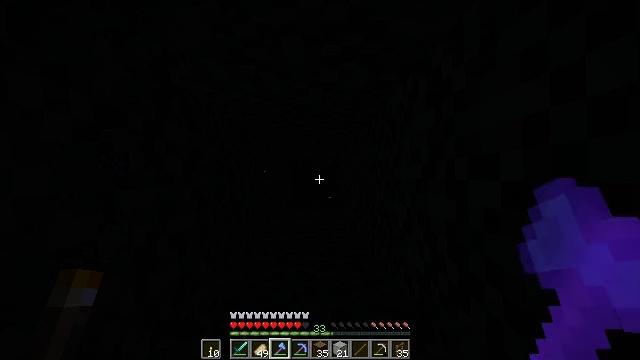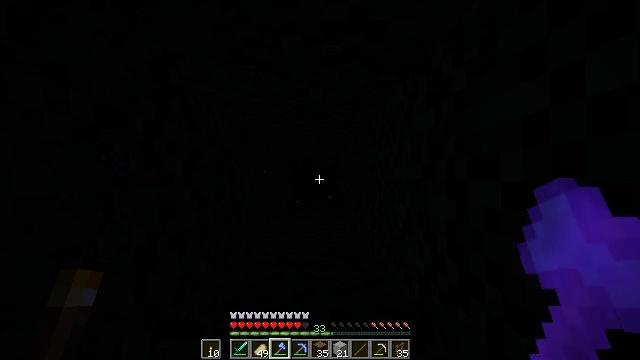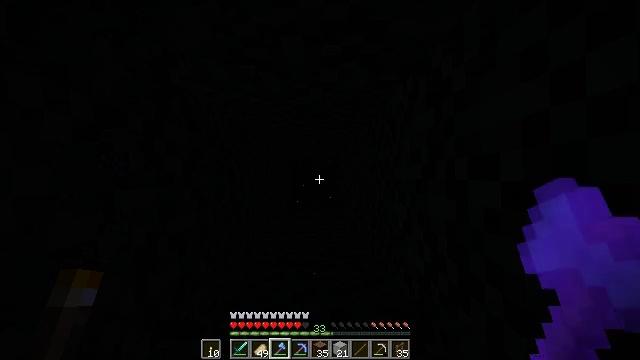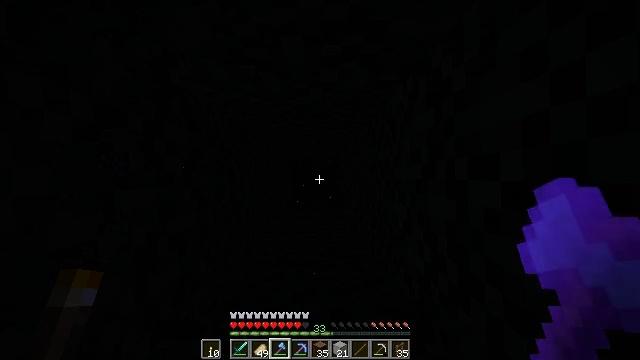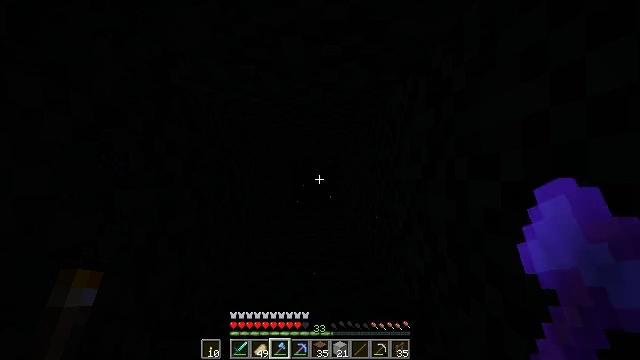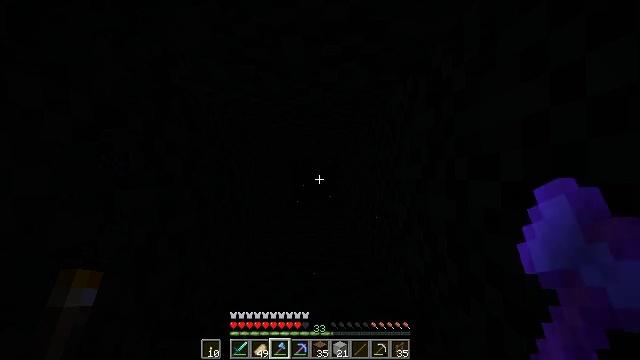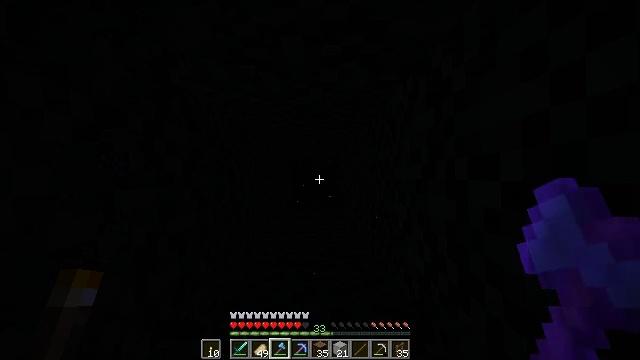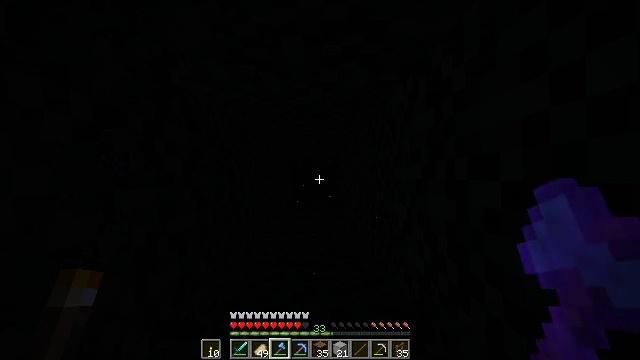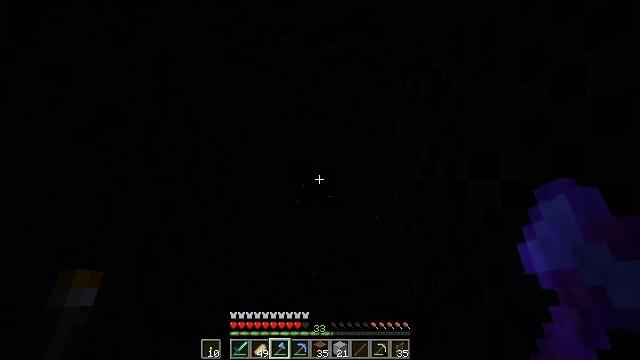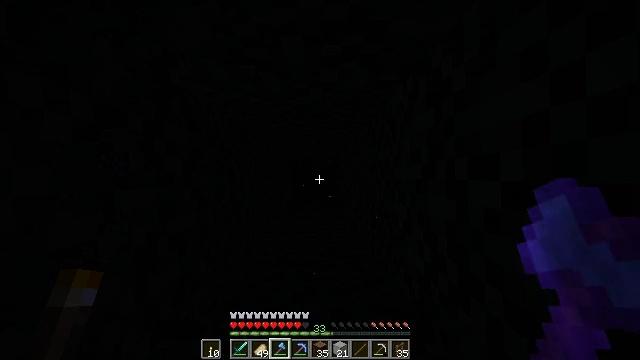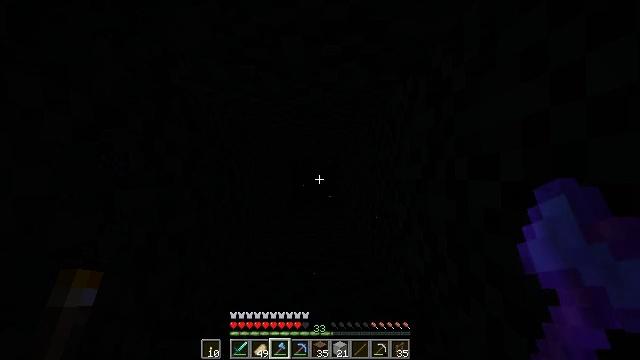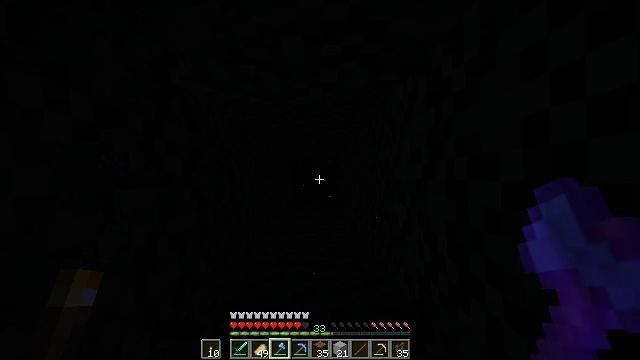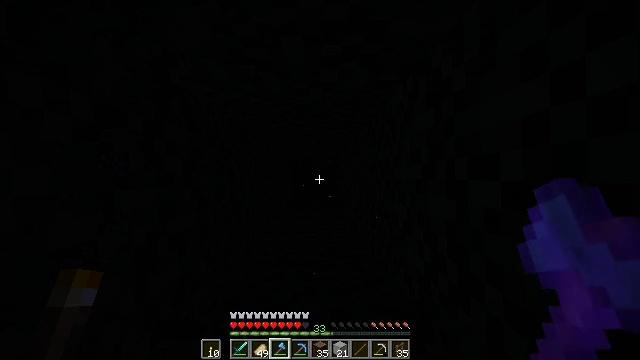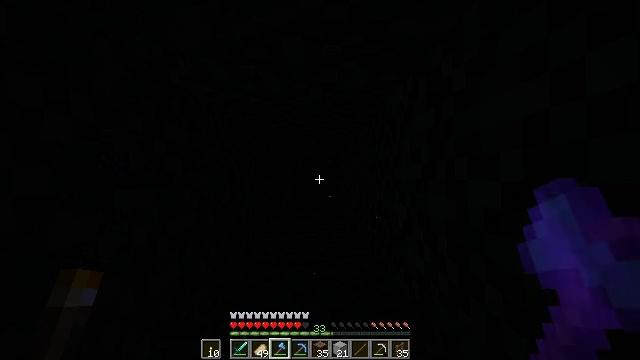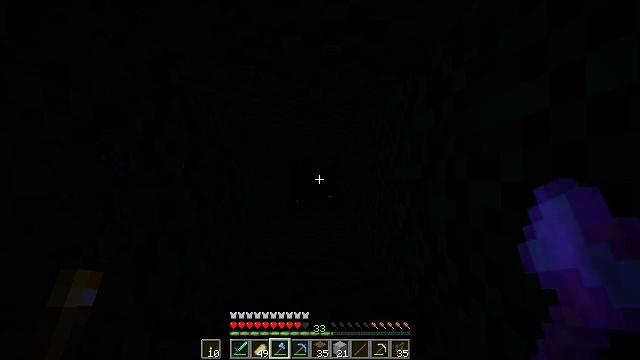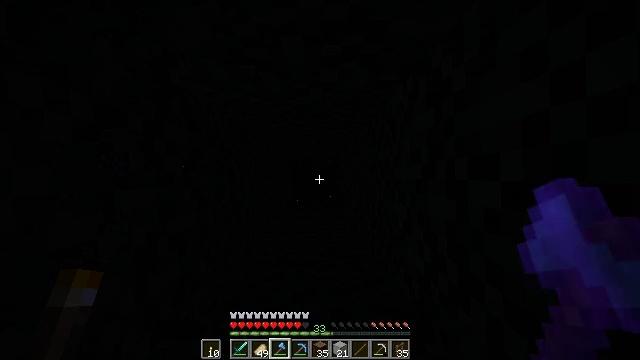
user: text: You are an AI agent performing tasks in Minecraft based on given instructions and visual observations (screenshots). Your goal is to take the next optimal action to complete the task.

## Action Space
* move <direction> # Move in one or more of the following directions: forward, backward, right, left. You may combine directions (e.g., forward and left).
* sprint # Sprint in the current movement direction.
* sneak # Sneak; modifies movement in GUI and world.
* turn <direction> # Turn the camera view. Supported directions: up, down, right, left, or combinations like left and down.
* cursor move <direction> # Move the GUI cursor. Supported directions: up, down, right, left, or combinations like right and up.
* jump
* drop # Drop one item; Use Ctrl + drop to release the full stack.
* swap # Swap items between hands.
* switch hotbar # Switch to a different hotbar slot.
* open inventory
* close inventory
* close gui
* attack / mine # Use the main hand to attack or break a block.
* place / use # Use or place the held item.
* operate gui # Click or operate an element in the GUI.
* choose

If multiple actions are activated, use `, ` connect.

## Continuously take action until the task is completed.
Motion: motion action
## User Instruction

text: Mine the brown bed to pick it up.
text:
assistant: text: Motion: no_op
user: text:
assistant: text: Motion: no_op
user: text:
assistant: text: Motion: no_op
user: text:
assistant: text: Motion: no_op
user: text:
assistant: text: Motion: no_op
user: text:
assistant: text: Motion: no_op
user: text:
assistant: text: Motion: no_op
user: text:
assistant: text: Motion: no_op
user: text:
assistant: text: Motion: no_op
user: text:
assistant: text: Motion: no_op
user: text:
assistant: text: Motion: no_op
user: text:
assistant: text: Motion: no_op
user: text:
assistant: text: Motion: no_op
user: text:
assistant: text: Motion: no_op
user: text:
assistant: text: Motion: no_op
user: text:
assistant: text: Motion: no_op
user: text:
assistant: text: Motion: no_op
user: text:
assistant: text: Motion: no_op
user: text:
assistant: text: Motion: no_op
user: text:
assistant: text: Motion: no_op
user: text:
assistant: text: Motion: no_op
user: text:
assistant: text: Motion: no_op
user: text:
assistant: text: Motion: no_op
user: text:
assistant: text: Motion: no_op
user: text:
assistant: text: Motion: no_op
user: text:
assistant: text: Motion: no_op
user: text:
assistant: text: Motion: no_op
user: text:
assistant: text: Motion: no_op
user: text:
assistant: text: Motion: no_op
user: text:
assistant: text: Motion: no_op